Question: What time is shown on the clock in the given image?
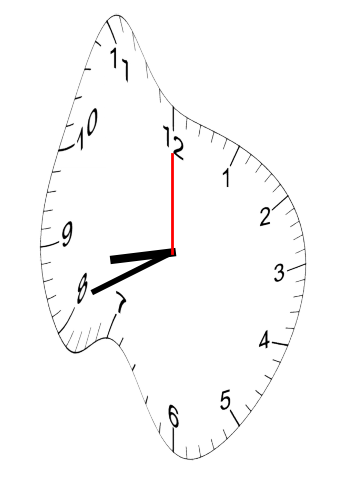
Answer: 08:41:00